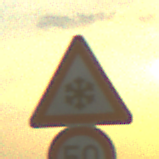
Verkehrszeichen: SchneeOderEisglaette
Zusatzzeichen unten: Geschwindigkeit50
Umgebung: Outdoor, Nature
Tageszeit: SunriseSunset
Wetter: PartlyCloudy
Licht: Natural
Jahreszeit: NotSpecified
Kontrast: MediumContrast